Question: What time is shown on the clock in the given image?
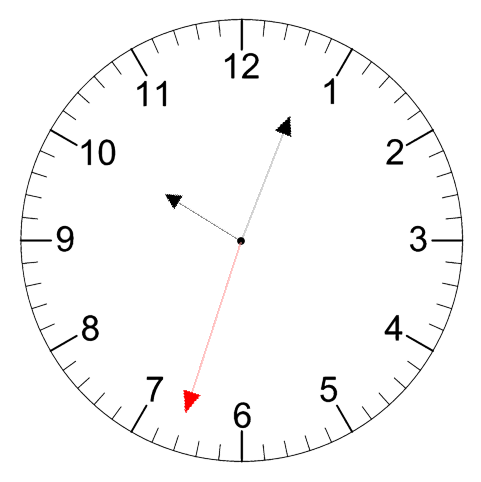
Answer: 10:03:33